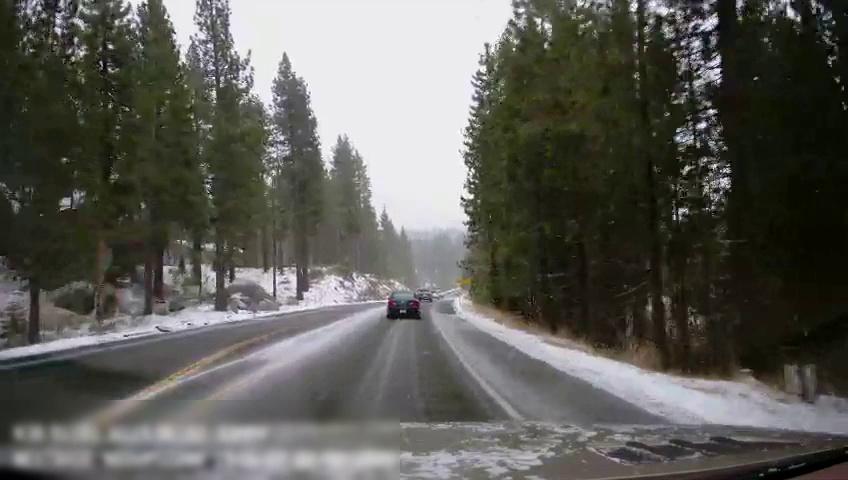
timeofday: Day
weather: Snowy
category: Drivable Space
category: Vehicles | Car
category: Vehicles | Car
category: Lanes | Opposite Lane
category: Lanes | Opposite Lane
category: Lanes | Current Lane
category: Lanes | Opposite Lane
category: Lanes | Current Lane